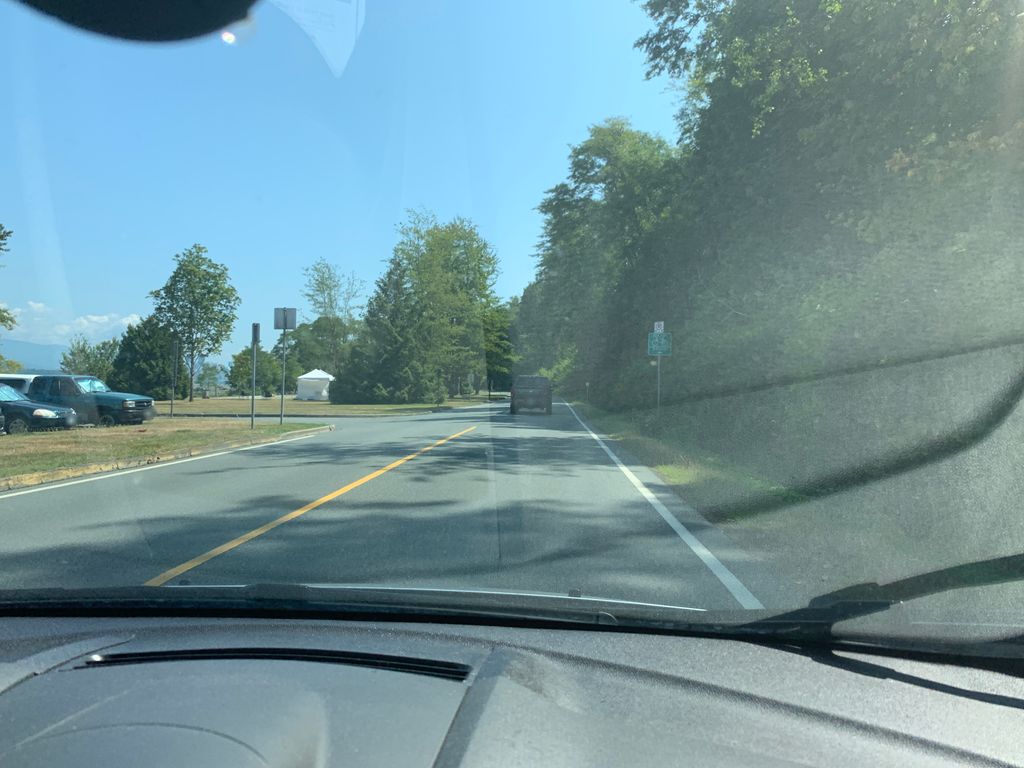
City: vancouver